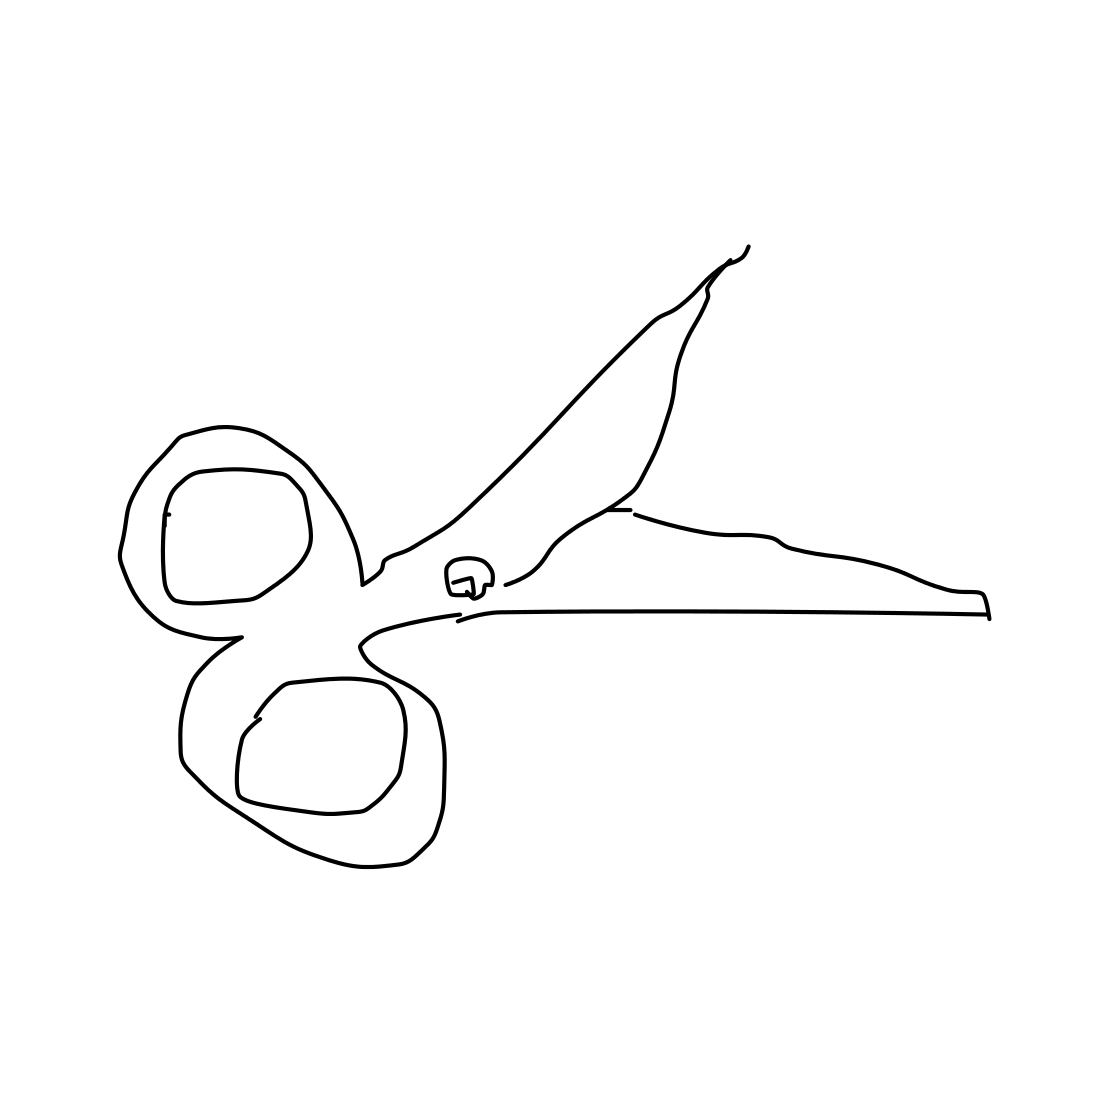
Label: scissors